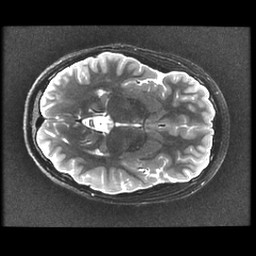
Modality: T2w
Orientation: axial
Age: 14
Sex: female
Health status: ill
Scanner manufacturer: ge
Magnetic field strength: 3 T
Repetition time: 7.5 s
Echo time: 0.1015 s